Question: I'm newbie at VIM using it as IDE. I'm trying to figure how to open in an easy way files within my "project".
I have this configurations in my .vimrc file:
'''
colorscheme Tomorrow-Night
" nocompatible has to be the first of all ( use the real vimpower )
set nocompatible
" backup rules
set backup " enable backup files (.txt~)
set undofile " enable persistent undo
silent execute '!mkdir -p $HOME/.vim/tmp/backup'
set backupdir=$HOME/.vim/tmp/backup " where to store backup
silent execute '!mkdir -p $HOME/.vim/tmp/swap'
set directory=$HOME/.vim/tmp/swap " where to store swap
silent execute '!mkdir -p $HOME/.vim/tmp/views'
set viewdir=$HOME/.vim/tmp/views " where to store view
silent execute '!mkdir -p $HOME/.vim/tmp/undo'
set undodir=$HOME/.vim/tmp/undo " where to store undo
" syntax
syntax on " enable syntax highlighting
" filetype
filetype on " enable filetype detection
filetype plugin on " enable filetype plugins
filetype indent on " enable filetype indentation
" tabstop settings
set tabstop=4 " a tab found in a file will be represented with 4 columns
set softtabstop=4 " when in insert mode <tab> is pressed move 4 columns
set shiftwidth=4 " indentation is 4 columns
" show linenumbers
set number
" Documentation configuration
let g:pdv_cfg_Author = 'Abraham Cruz <abrahamsustaita@gmail.com>'
" Autocompletition
" Complete options (disable preview scratch window)
set completeopt = menu,menuone,longest
" Limit popup menu height
set pumheight = 15
" SuperTab option for context aware completion
let g:SuperTabDefaultCompletionType = "context"
let g:SuperTabNoCompleteAfter = ['^', ',', '\s']
let g:SuperTabMappingForward = '<c-space>'
let g:SuperTabMappingBackward = '<s-c-space>'
" Disable auto popup, use <Tab> to autocomplete
" let g:clang_complete_auto = 0
" Show clang errors in the quickfix window
let g:clang_complete_copen = 1
" TagBar Lint
let g:tagbar_phpctags_memory_limit = '512M'
" Upload on save if the project is configured to do so
autocmd BufWritePost * :call SyncUploadFile()
" Open each buffer in its own tab
:au BufAdd,BufNewFile * nested tab sball
'''
So every new buffer is opened in a new tab.
I know if I do:
'''
:e libra*/Core/Sess*/Ob*
'''
for instance, it will open the file 'library/Core/Session/Object.php' But the problem is if I make one mistake, instead of open the file, it will open a new Buffer with the name 'libra*/Core/Sess*/Ob*' (supposing the file does not exists). Also, I don't like to be writing every time all the '/' so will be better to just do:
'''
:e libr*Cor*Sess*Obj*.php
'''
But it will open a new buffer with that name ('libr*Cor*Sess*Obj*.php'), instead of opening the file...
I came to know also that I can do:
'''
:fin libra(press tab here)
'''
And it will autocomplete... but the problem here is it will show (for this example) ':find libexslt/' and I know for sure that folder is not within the folder I'm. Actually, here is an screenshot of the folders I have there:

So as you can see, I have no libexslt there... so I don't know where it is getting that info from...
Is there any way to open a file easily? In this example, I know the file is Session/Object.php so could I do something like:
'''
:fin *Sessi*Obj*php
'''
? Also, I know the file has inside the declaration:
'''
<?php
class Core_Session_Object
'''
Or, another example,
'''
<?php
namespace Core\Session;
class Object
'''
Can I do something like:
'''
:vimgrep /class*Core_Session_Object/ *.php
:vimgrep /name*Core*Sess*Obj/ *.php
'''
?
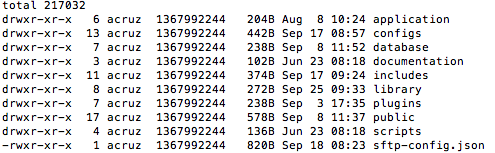
Answer: You can use tab-completion for ':edit' and ':find' but the default mechanism is not very user-friendly. The "wildmenu" is a very nice feature that makes the whole process easier. Enable it with:
'''
:set wildmenu
'''
and take a look at the following sections of the documentation:
'''
:help wildmenu
:help wildmode
:help wildignore
:help wildignorecase
'''
---
The '**' wildcard allows you to recurse through subdirectories so you can do:
'''
:e **/obj*ph<Tab>
'''
---
The behavior of ':find' depends on the value of the 'path' option whose default value is not very useful if you don't write C.
Set it to this much more useful generic value to recurse through subdirectories:
'''
:set path=.,**
'''
---
With the settings above, you should be able to open your file with:
'''
:e **/obj*ph<Tab>
'''
or:
'''
:find obj*ph<Tab>
'''
---
Note that opening a file to access a method or some other symbol is not very efficient, whether you use clever commands/mappings or not. Tag-jumping is method. You'll need a symbol "database", usually crated before the search, for that, though.
See these sections of the documentation:
'''
:help tags
:help ctags
:help cscope
'''
And ':h include-search' for a lightweight variant.
Using ':vimgrep' or ':grep' can also serve your needs but I'd suggest you take a look at the faster <URL>.
---
Here is a cleaned up version of your 'vimrc' with the relevant options added:
'''
filetype plugin indent on
syntax on
colorscheme Tomorrow-Night
set wildmenu
set path=./**
set backup
set undofile
silent execute '!mkdir -p $HOME/.vim/tmp/backup'
set backupdir=$HOME/.vim/tmp/backup " where to store backup
silent execute '!mkdir -p $HOME/.vim/tmp/swap'
set directory=$HOME/.vim/tmp/swap " where to store swap
silent execute '!mkdir -p $HOME/.vim/tmp/views'
set viewdir=$HOME/.vim/tmp/views " where to store view
silent execute '!mkdir -p $HOME/.vim/tmp/undo'
set undodir=$HOME/.vim/tmp/undo " where to store undo
set tabstop=4
set softtabstop=4
set shiftwidth=4
set number
set completeopt = menu,menuone,longest
set pumheight = 15
augroup VIMRC
autocmd!
autocmd BufWritePost * :call SyncUploadFile()
autocmd BufAdd,BufNewFile * nested tab sball
augroup END
let g:pdv_cfg_Author = 'Abraham Cruz <abrahamsustaita@gmail.com>'
let g:SuperTabDefaultCompletionType = "context"
let g:SuperTabNoCompleteAfter = ['^', ',', '\s']
let g:SuperTabMappingForward = '<c-space>'
let g:SuperTabMappingBackward = '<s-c-space>'
let g:clang_complete_copen = 1
let g:tagbar_phpctags_memory_limit = '512M'
'''